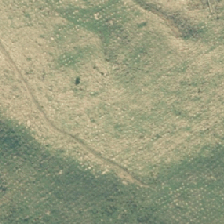
Land cover: grose_broom